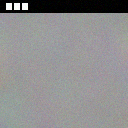
Screen state: on